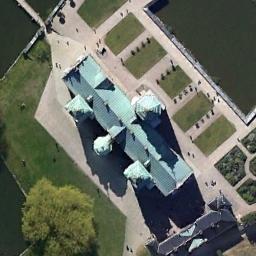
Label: palace